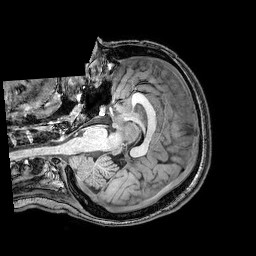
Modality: T1w
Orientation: axial
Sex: female
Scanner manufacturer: philips
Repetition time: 0.00811 s
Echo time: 0.00372 s